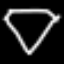
Label: diamond